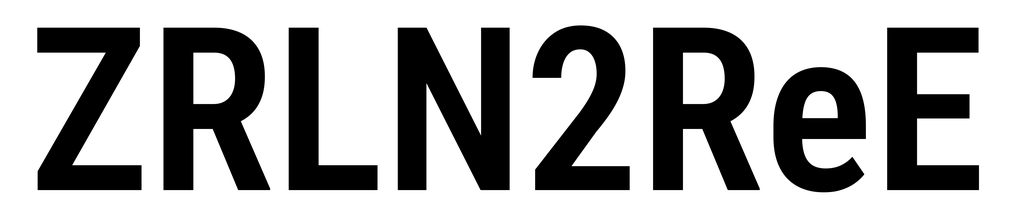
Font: Roboto_Condensed_SemiBold